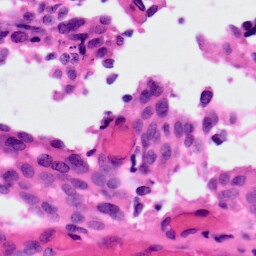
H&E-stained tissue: Ovarian